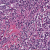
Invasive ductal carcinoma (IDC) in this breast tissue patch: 1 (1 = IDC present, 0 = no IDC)